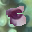
Label: 5